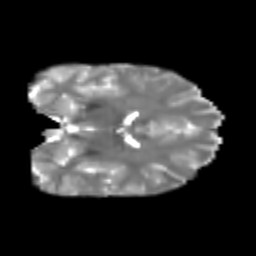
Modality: T2w
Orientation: coronal
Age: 28
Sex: male
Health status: healthy